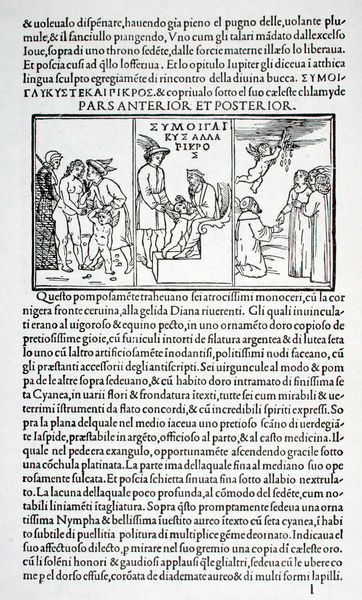
Titel: Hypnerotomachia Poliphili, Triumphus Secundus - Pars Anterior et Posterior
Institution: (Seriendruck)
Schlagwörter: akt, feder, flügel, himmel, mann, nackt, weiß, menschen, brust, busen, frau, grau, hut, hüte, kleider, kopfbedeckungen, nacht, schmuck, schwarz, zeichen, zeichnung, dame, jacke, mütze, mützen, bibel, geschichte, herodes, rahmen, bild, mantel, drei, kind, blatt, handel, kinder, engel, putte, putto, kopfbedeckung, brüste, holzschnitt, schrift, bilder, liebe, papier, grafik, linien, figuren, treppe, könig, thron, weib, weiber, verzierung, stufe, podest, warten, scham, schriftzeichen, foto, regen, buch, geld, druck, radierung, stich, seite, illustration, text, knien, beten, gebet, allegorie, ritter, kopie, schriftbild, buchdruck, buchseite, zeus, reise, griechisch, eros, knieen, segen, segnung, venus, heilige, zeilen, hermes, götterbote, merkur, amor, putten, taufe, maria, kupferstich, sünde, auszug, bote, mars, putti, prophet, letter, illustriert, abbildung, eins, dokument, michael, athena, armor, abbildungen, tryptichon, scha, latein, lateinisch, grichenland, italienisch, triptychon, inquisition, druckschrift, illustrationen, inkunabel, ovid, aphrodite, satz, darbringung, zwischenzeilen, schift, a,or, liebesgeschichte, pars anterior et posterior, anterior, engelputten, ior, knöig, kopi9e